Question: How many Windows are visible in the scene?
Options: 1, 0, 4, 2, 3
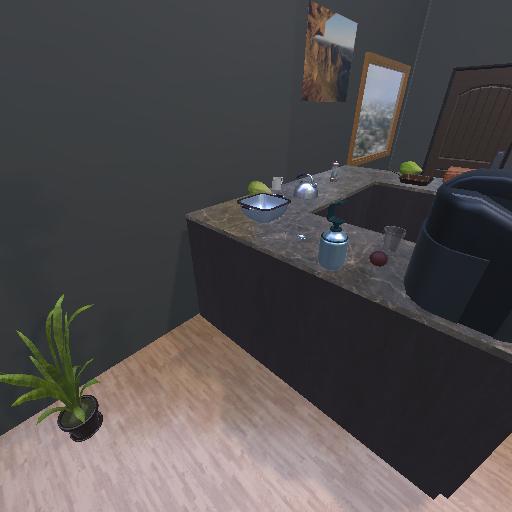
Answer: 1